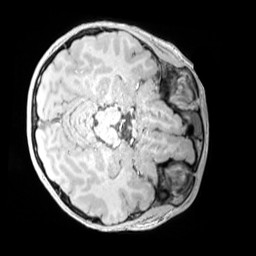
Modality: MP2RAGE
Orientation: axial
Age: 11
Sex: male
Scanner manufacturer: siemens
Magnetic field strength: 3 T
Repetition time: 4 s
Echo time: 0.00303 s